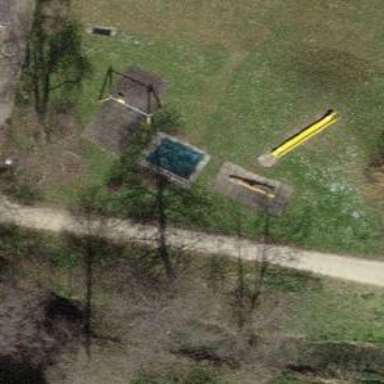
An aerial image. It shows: Playground featuring seesaw.